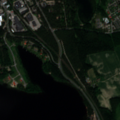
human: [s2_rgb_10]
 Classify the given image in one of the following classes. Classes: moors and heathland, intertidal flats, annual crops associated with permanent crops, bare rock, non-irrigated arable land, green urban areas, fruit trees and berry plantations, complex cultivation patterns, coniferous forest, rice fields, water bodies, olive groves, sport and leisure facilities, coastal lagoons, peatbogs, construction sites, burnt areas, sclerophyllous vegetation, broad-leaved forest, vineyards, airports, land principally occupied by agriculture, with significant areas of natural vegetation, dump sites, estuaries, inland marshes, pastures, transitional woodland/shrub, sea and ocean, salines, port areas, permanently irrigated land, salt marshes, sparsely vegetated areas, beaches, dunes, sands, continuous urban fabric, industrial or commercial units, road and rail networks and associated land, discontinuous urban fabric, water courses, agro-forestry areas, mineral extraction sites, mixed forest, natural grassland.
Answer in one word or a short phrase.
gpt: discontinuous urban fabric, industrial or commercial units, non-irrigated arable land, coniferous forest, mixed forest, inland marshes, water bodies